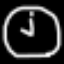
Label: clock